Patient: sex M, age 76
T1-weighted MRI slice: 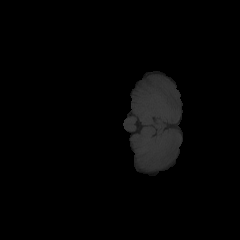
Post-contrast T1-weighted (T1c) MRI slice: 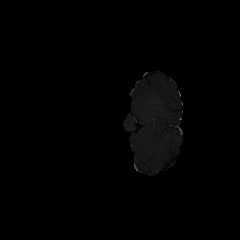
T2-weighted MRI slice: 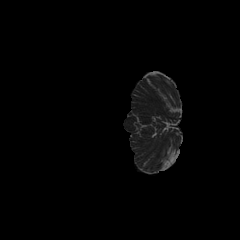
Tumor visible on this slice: no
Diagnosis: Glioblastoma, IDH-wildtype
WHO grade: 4